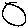
Label: circle